Field crop: maize
Growth stage: 2
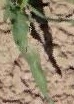
Species: maize